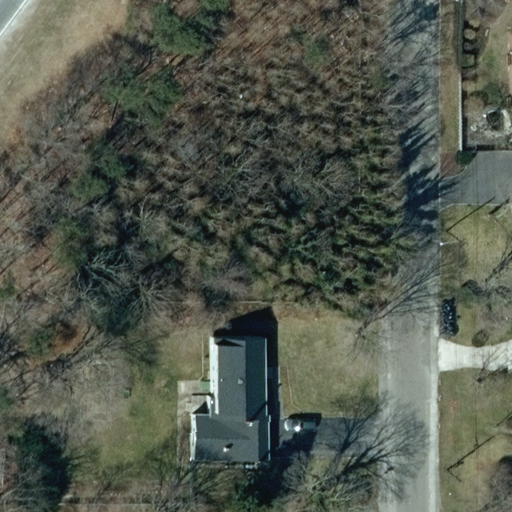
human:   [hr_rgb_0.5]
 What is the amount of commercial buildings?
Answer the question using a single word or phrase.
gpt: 0

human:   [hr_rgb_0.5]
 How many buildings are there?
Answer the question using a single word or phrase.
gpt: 1

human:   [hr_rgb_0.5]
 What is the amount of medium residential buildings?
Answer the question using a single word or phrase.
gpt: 1

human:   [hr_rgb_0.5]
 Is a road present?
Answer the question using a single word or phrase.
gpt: yes

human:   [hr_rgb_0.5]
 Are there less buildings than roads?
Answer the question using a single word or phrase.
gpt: no

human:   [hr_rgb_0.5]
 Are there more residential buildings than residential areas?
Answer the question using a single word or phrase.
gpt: no

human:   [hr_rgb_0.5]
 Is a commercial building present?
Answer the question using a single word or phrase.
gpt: no

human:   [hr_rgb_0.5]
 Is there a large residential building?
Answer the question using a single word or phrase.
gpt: no

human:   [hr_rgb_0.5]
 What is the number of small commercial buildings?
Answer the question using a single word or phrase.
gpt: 0

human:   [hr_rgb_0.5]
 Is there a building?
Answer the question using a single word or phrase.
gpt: yes

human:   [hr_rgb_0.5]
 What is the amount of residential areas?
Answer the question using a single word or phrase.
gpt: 1

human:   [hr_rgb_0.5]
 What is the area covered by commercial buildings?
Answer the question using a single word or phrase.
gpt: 0m2

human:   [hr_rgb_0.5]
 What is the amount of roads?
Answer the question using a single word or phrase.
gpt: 1

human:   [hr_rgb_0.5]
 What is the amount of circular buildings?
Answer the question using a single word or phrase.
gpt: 0

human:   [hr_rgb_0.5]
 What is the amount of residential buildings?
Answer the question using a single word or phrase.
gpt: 1

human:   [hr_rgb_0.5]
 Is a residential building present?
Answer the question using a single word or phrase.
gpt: yes

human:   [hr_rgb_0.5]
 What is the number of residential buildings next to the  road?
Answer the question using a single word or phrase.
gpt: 1

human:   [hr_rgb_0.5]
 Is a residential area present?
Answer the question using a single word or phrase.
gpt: yes

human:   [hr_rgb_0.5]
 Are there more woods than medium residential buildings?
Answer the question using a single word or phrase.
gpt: no

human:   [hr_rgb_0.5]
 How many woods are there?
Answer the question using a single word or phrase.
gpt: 1

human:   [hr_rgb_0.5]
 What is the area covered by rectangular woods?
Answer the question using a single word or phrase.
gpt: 6505m2

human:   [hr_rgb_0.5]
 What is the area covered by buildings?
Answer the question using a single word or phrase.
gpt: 345m2

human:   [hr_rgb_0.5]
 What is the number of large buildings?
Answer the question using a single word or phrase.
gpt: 0

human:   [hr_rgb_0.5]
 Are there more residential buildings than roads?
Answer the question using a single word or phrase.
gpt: no

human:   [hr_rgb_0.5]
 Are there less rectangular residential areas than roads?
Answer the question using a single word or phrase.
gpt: no

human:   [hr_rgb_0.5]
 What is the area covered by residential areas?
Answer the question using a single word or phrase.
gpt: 4096m2

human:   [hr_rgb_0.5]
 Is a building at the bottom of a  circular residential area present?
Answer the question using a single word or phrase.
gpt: no

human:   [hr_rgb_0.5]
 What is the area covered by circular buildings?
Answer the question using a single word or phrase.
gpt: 0m2

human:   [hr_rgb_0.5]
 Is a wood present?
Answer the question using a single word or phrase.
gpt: yes

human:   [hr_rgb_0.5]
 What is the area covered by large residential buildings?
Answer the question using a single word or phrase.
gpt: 0m2

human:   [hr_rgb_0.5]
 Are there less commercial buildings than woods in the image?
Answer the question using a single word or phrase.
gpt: yes

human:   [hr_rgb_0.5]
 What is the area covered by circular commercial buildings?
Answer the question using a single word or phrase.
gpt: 0m2

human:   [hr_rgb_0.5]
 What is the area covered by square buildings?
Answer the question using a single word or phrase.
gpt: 0m2

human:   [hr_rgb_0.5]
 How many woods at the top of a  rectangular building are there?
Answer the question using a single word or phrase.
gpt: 0

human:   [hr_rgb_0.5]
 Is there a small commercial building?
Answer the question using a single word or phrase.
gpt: no

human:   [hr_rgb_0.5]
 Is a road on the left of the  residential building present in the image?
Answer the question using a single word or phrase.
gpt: no

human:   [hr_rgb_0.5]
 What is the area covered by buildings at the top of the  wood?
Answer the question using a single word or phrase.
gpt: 0m2

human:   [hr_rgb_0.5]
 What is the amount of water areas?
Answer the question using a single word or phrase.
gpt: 0

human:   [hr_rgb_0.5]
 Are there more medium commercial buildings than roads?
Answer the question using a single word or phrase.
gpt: no

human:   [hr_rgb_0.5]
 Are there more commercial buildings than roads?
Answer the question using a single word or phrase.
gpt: no

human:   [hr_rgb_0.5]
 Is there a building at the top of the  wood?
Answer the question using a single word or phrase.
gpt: no

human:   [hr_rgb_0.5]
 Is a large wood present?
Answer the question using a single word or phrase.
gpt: yes

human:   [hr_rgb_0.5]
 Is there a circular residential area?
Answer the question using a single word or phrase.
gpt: no

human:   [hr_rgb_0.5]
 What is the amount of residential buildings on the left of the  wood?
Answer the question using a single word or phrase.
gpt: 1

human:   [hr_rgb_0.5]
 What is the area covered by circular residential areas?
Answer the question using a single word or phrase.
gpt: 0m2

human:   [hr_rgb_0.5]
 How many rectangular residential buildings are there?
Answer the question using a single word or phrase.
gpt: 0

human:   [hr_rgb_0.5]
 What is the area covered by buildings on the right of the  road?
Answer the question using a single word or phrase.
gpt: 0m2

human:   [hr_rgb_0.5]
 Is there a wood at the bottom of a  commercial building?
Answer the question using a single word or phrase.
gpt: no

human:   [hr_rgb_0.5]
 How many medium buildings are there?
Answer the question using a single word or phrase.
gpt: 1

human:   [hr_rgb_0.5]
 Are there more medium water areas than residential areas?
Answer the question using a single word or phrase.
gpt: no

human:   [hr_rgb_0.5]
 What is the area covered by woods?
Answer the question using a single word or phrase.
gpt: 6505m2

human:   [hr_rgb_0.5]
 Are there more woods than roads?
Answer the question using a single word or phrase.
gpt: no

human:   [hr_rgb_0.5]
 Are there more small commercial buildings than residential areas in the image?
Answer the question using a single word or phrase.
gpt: no

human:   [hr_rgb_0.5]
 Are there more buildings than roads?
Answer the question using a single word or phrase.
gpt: no

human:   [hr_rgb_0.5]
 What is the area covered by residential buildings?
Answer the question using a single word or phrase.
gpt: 345m2

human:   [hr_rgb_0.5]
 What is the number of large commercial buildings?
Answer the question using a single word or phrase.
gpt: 0

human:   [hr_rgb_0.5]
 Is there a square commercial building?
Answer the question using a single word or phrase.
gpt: no

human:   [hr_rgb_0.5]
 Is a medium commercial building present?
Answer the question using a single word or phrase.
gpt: no

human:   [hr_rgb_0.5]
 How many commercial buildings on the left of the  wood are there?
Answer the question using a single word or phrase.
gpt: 0

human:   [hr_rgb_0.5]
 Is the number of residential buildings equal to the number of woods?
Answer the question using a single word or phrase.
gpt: yes

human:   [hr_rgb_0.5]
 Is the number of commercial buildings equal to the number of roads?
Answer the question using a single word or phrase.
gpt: no

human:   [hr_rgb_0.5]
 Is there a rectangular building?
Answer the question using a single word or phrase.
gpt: no

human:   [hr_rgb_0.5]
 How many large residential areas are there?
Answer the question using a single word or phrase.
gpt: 1

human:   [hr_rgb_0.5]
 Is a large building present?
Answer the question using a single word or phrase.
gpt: no